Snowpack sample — Loveland Pass, Silver Plume, Colorado, USA (2/11/26, 12:00 PM MST)
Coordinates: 39.663, -105.886
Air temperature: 35 °F
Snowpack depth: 82 cm
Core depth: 30 cm
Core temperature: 28.4 °F
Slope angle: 13°, slope face: 12°
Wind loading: high
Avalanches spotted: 1
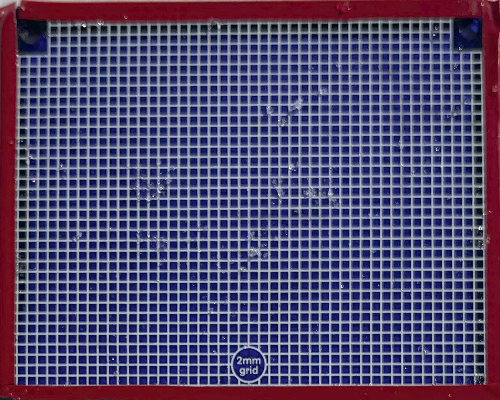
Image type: profile
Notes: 1 small avalanche spotted on the north side of the bowl, lots of wind loading